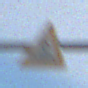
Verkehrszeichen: FussgaengerueberwegLinks
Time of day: MorningAfternoon
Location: Outdoor (Nature)
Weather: PartlyCloudy
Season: NotSpecified
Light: Natural